Interaction volume radius: 10 \u00c5
Interaction volume height: 25 \u00c5
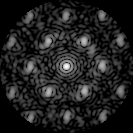
Disorder parameter: 0.4468